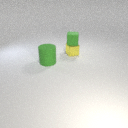
small yellow metal cube behind large green rubber cylinder